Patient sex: F
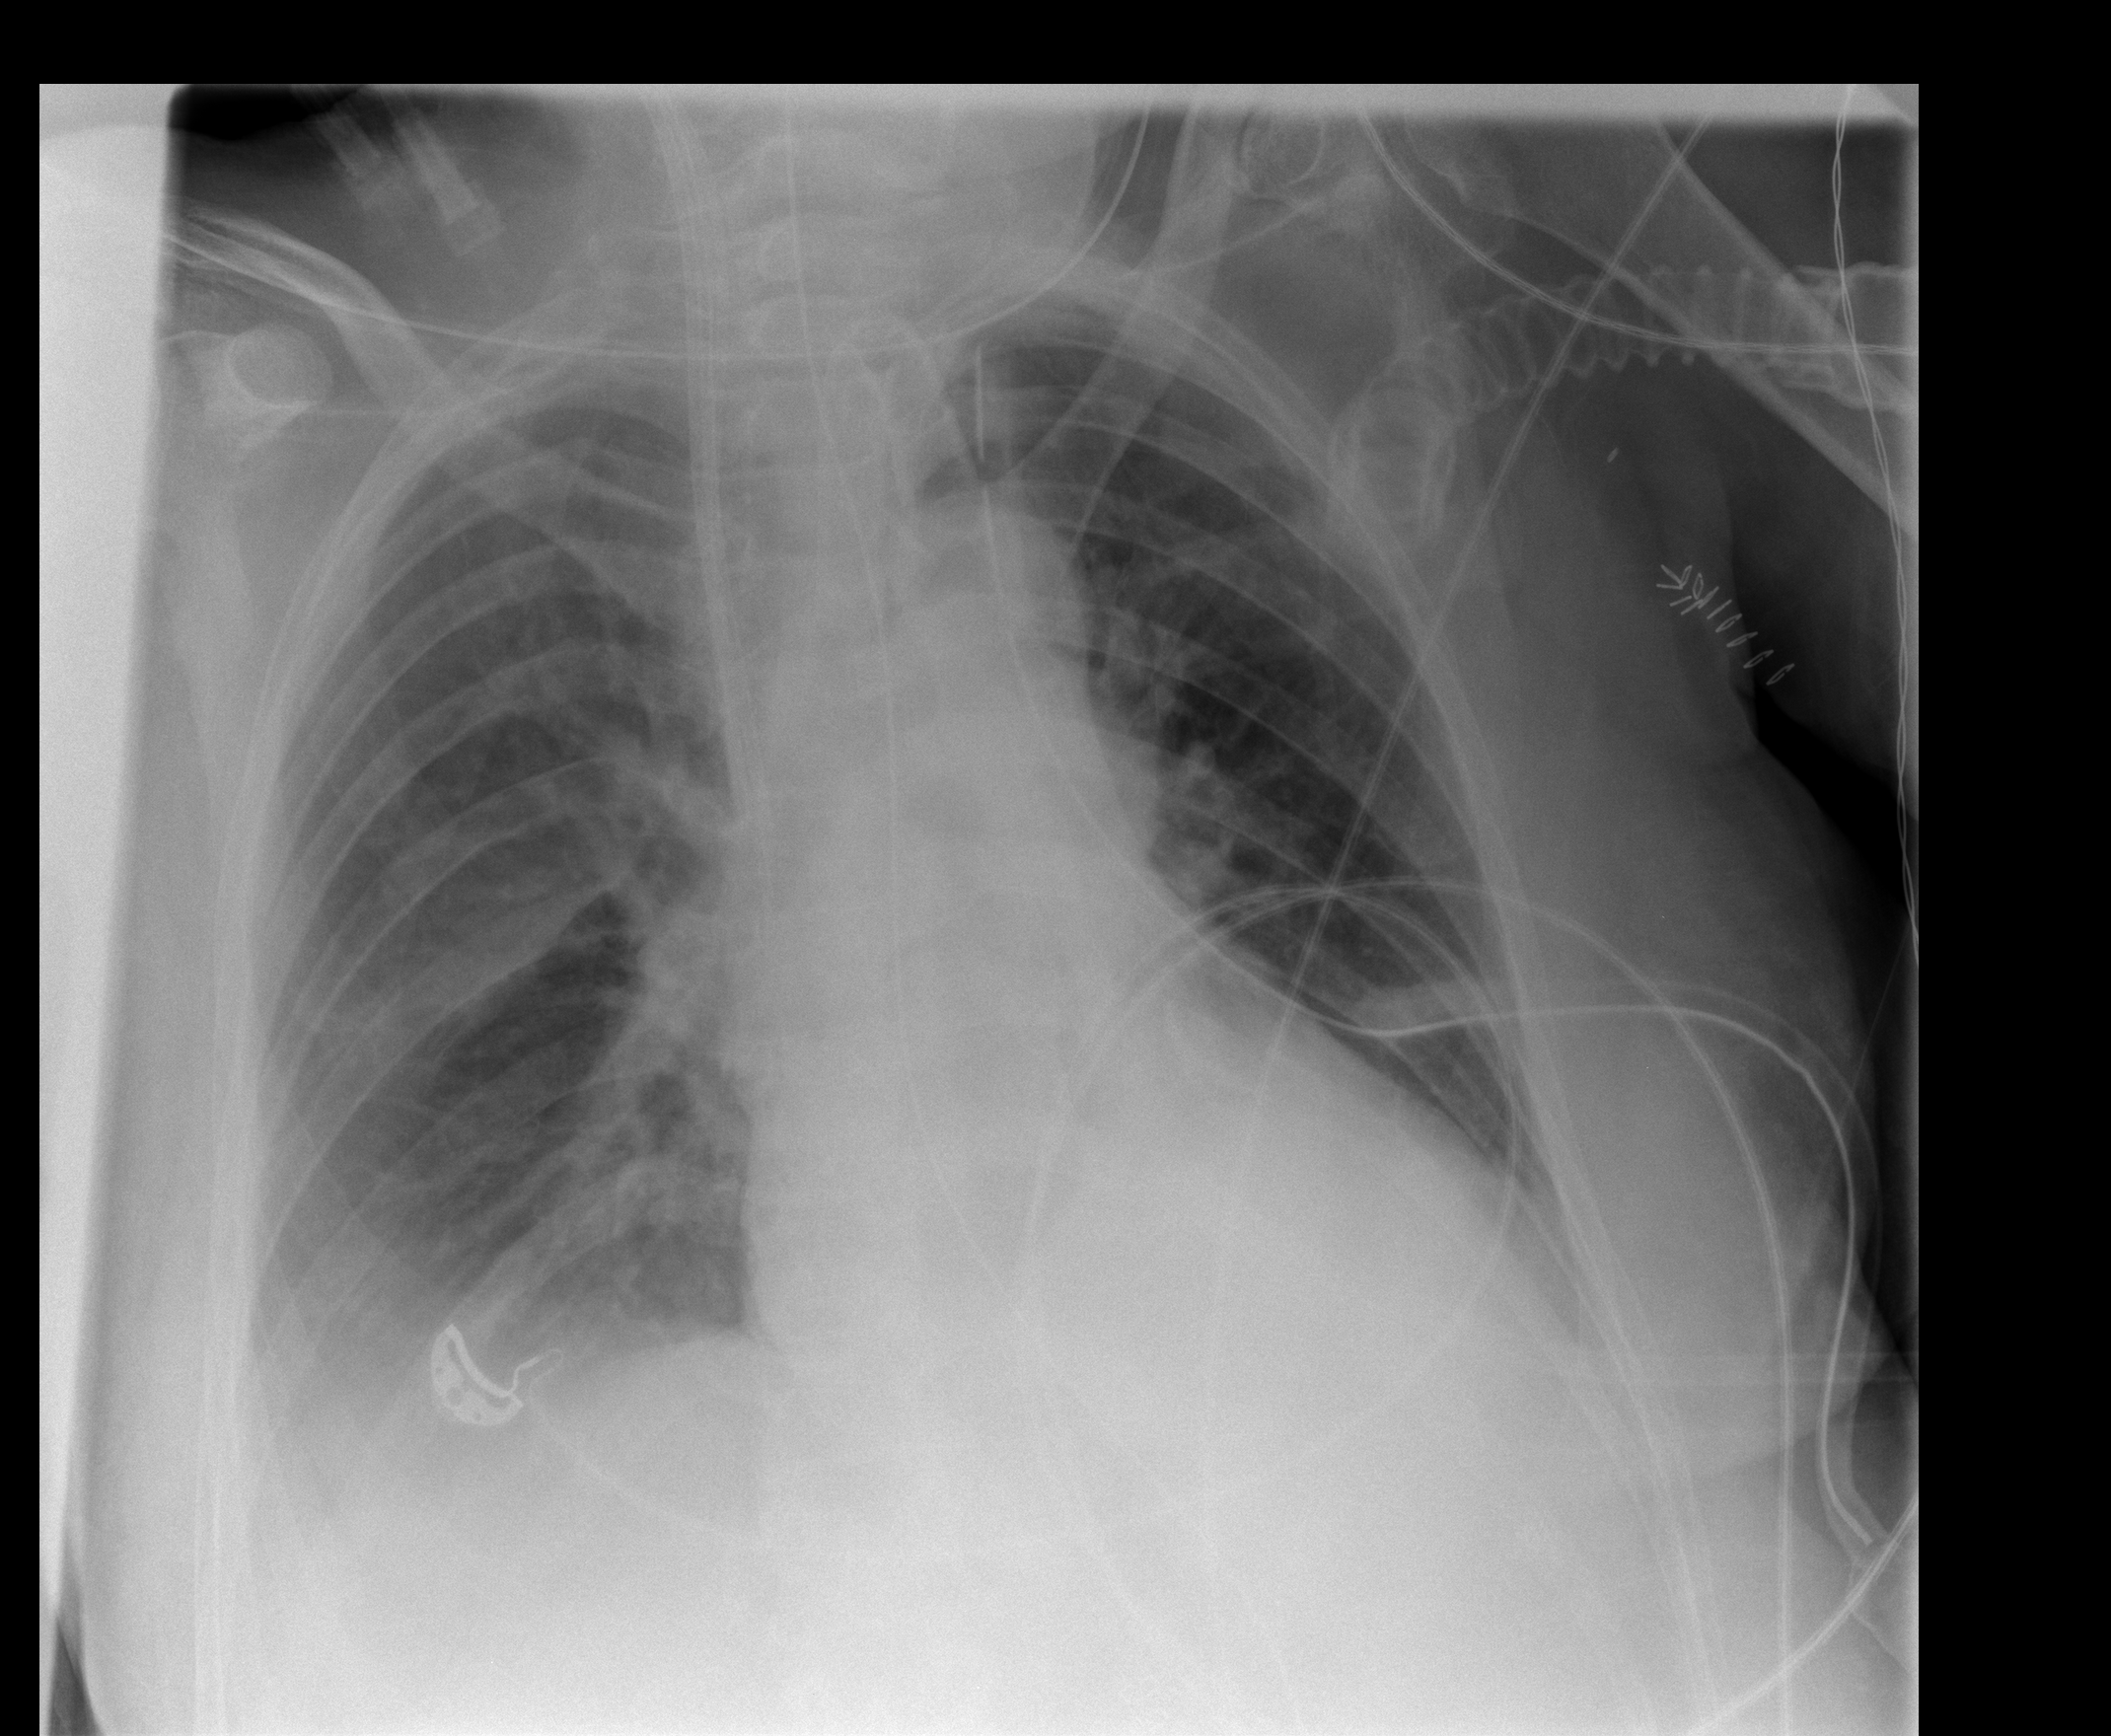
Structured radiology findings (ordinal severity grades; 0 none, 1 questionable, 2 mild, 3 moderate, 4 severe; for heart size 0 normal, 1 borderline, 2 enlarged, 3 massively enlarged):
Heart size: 0
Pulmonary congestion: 0
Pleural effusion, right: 2
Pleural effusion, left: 1
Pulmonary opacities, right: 0
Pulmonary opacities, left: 0
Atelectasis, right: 0
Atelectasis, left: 0